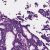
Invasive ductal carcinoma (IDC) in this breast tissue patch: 1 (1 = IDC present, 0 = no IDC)